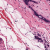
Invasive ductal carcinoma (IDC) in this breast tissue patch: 0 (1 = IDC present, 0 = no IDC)